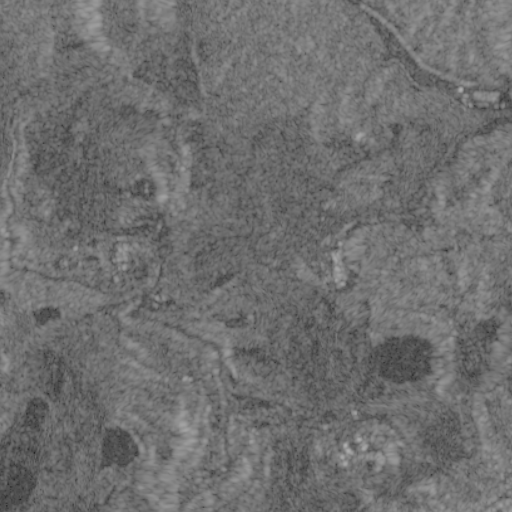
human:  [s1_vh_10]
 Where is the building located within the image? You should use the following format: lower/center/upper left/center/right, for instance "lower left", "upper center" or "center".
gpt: The building is located in the center right of the image.
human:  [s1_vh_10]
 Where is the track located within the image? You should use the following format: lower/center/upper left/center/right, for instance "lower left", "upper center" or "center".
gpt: There is no track in the image.

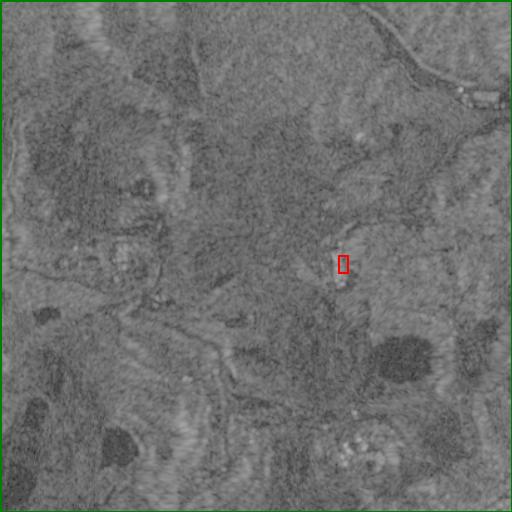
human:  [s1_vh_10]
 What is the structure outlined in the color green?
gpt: The structure outlined in green is a quarry.
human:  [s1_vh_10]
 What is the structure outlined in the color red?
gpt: The structure outlined in red is a building.
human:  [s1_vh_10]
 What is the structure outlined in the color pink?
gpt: There is no pink outline.